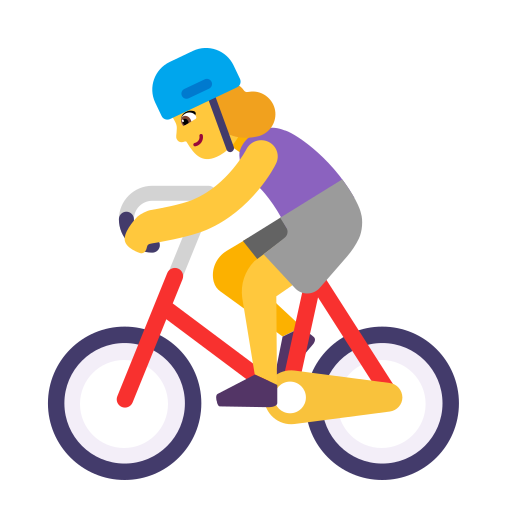
woman biking flat default